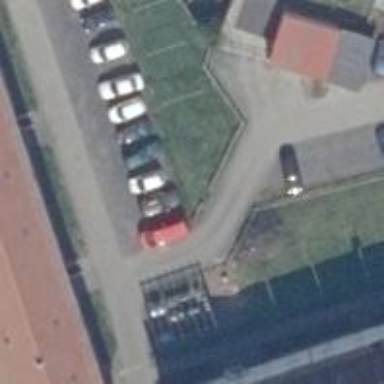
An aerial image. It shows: Parking aisle designated as service road.